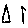
Label: triangle